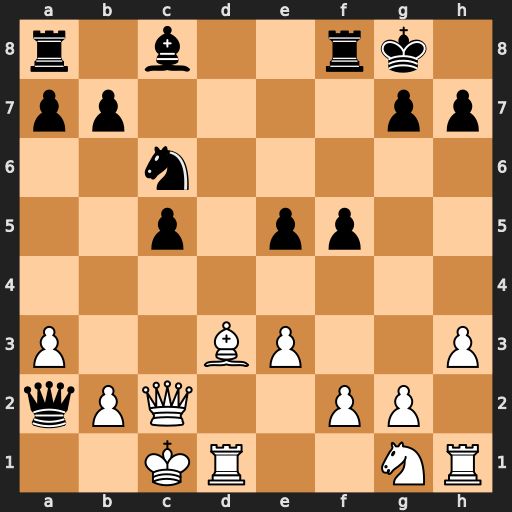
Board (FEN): r1b2rk1/pp4pp/2n5/2p1pp2/8/P2BP2P/qPQ2PP1/2KR2NR
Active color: w
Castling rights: -
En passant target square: -
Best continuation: Bc4+ Qxc4 Qxc4+